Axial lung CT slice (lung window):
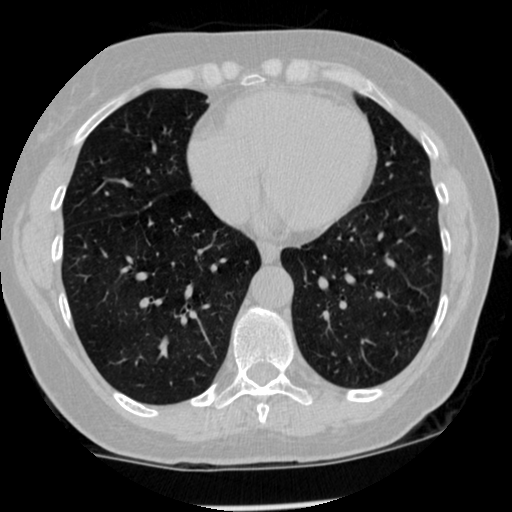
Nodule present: yes
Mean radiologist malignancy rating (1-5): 3